Current action and preconditions to check: path_clear

Your task: For each precondition in the list above, predict whether it will hold at this action.

Consider the current scene as observed from the mobile robot's camera, and analyze the predicted future states of all dynamic agents (e.g., people, animals, vehicles, or any moving entities) within the NEXT SECOND.

IMPORTANT: Only answer "very likely" if you are absolutely certain—based on strong, clear evidence—that a dynamic agent will violate the precondition in the predicted future state. Do NOT answer "very likely" for unlikely, ambiguous, or low-probability risks.

Ask yourself for each precondition: Is there a high probability, with clear and convincing evidence, that the predicted future states of any dynamic agent will interfere with the predicted future state of the currently executing action within the NEXT SECOND, causing that precondition to fail?

Assess the risk level based on these predictions. Use "likely" or "very likely" if motions create a clear risk of interference.

Use "neutral" or "improbable" if agents are nearby but their predicted paths are clearly diverging or non-conflicting.

Failure Risk Categories: "very improbable", "improbable", "neutral", "likely", "very likely"

Answer Format: Output ONLY the probability_of_failure value from these categories: "very improbable", "improbable", "neutral", "likely", "very likely"

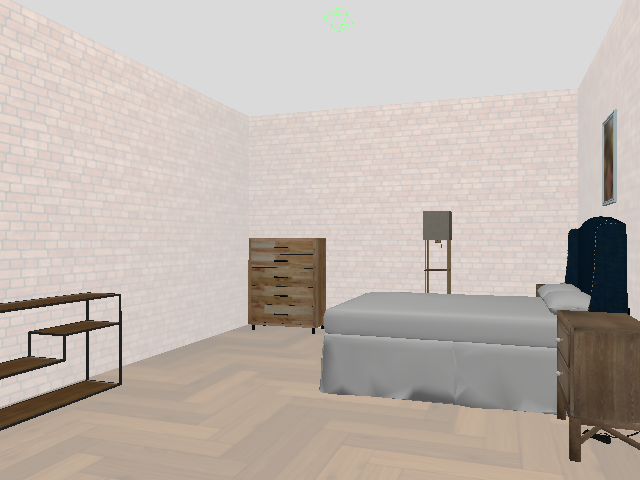

Answer: very improbable